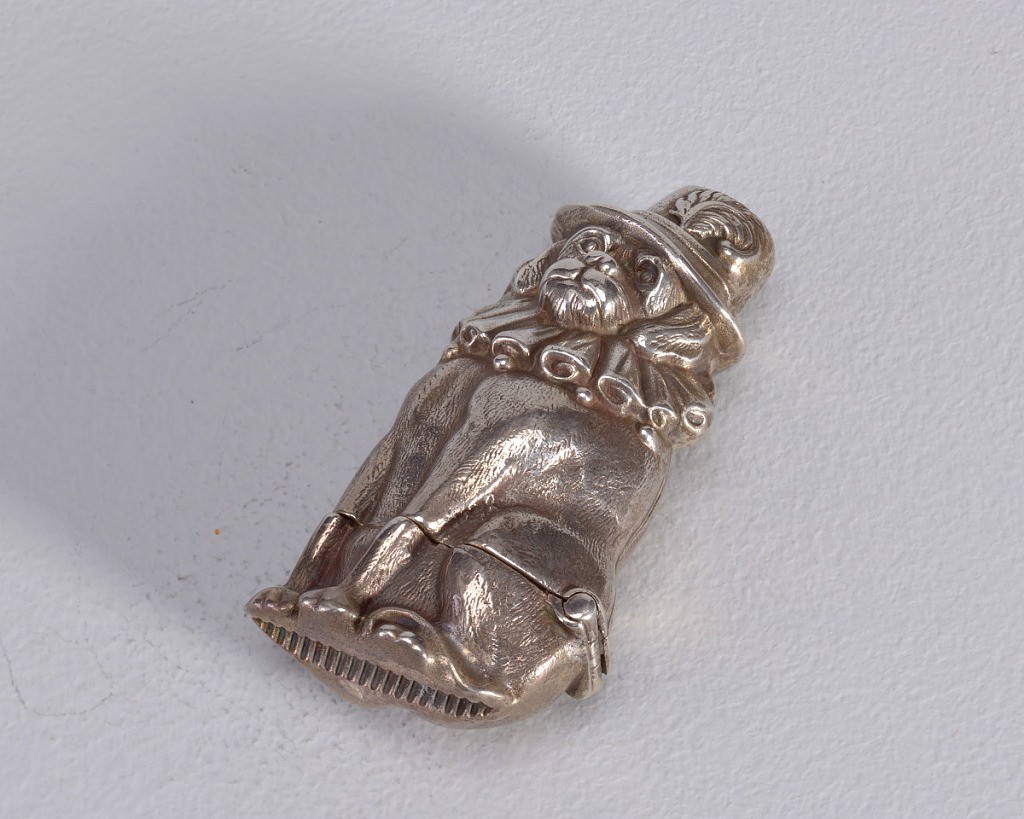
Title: Dog in Feathered Hat and Ruffled Collar
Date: late 19th century
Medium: Silver
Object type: Matchsafe
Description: In the shape of a seated dog with ruffled collar and feathered hat, inscribed on band on reverse side of hat "Rd.1465"(?- illegible impression). Lid opens at bottom, hinge on side above tail. Striker recessed in bottom.